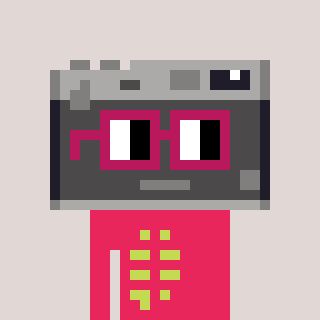
a pixel art character with square dark red glasses, a camera-shaped head and a redpinkish-colored body on a warm background